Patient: sex F, age 31
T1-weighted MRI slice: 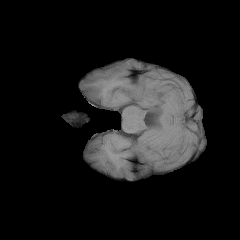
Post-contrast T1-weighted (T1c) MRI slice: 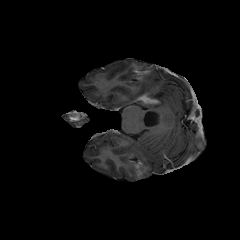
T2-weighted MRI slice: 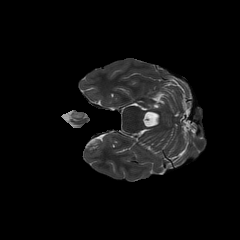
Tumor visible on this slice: yes
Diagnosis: Glioblastoma, IDH-wildtype
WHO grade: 4